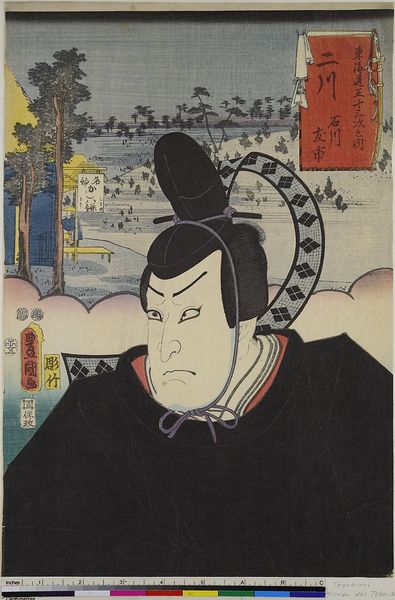
Titel: Futakawa: Der Schauspieler Ichikawa Kodanji IV als Ishikawa Tomoichi, Blatt 34 aus der Serie: Die 53 Stationen des Tokaido
Künstler: Utagawa Kunisada
Standort: Hamburg
Institution: Museum für Kunst und Gewerbe Hamburg
Schlagwörter: baum, blau, mann, wasser, wolken, bäume, gelb, landschaft, see, nase, schwarz, weiss, mensch, bild, haare, theater, rosa, holzschnitt, japan, schrift, ernst, druckgraphik, druckgrafik, zeit, schauspieler, farbholzschnitt, schauspielerin, tourismus, reisen, eot, samurai, japaner, kabuki, edo, reproduktionen, druckerzeugnisse, theateraufführung, ukiyo